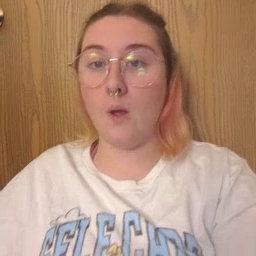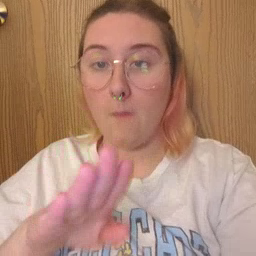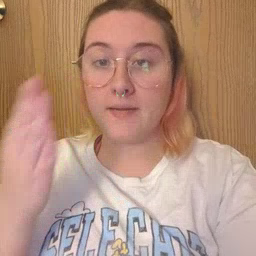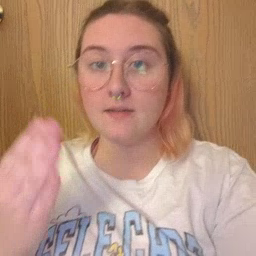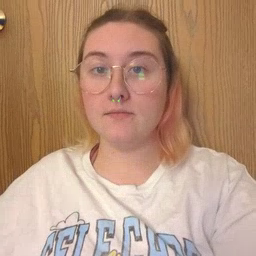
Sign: open